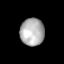
Tissue: lung
Cell type: Epithelial cells
Senescence score: 0.2345
Nuclear area (px): 646
Mean DAPI intensity: 176.782